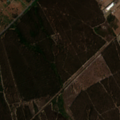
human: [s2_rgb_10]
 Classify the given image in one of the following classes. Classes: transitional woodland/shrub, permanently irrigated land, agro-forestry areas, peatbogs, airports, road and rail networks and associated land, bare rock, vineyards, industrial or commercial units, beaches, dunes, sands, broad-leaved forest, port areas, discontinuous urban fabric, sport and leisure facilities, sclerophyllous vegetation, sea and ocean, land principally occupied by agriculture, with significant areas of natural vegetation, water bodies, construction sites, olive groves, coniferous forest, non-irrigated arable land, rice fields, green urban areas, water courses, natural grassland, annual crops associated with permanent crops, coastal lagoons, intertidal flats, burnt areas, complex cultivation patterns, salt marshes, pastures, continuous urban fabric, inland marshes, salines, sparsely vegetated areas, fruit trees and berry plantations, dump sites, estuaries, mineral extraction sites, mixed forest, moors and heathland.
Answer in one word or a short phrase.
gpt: complex cultivation patterns, broad-leaved forest, mixed forest